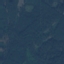
Land use / land cover: Forest